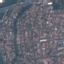
Land use / land cover class: Residential